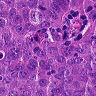
Metastatic tissue present: yes